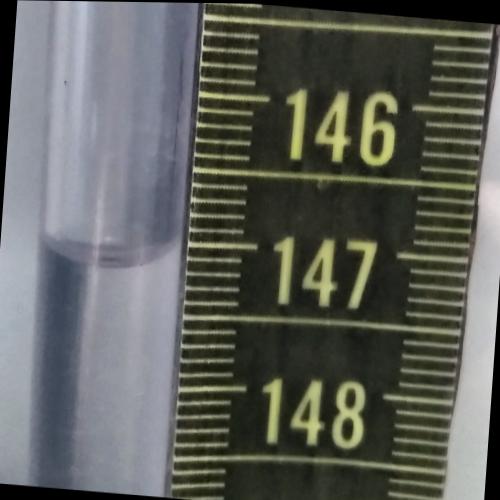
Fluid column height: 147.1 cm